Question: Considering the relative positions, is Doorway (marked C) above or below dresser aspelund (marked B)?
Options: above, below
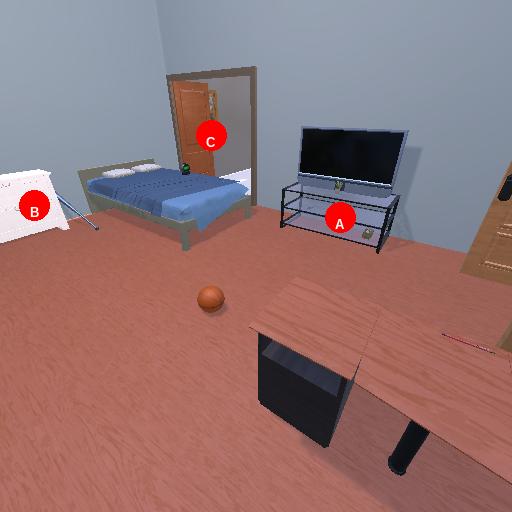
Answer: above